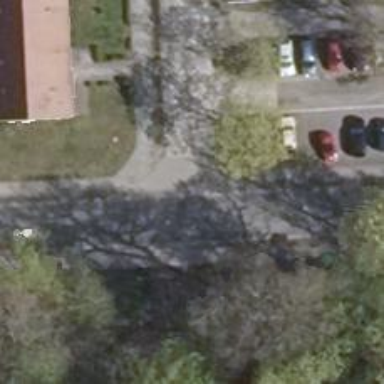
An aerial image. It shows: Paved residential road with parallel parking lane on the left.